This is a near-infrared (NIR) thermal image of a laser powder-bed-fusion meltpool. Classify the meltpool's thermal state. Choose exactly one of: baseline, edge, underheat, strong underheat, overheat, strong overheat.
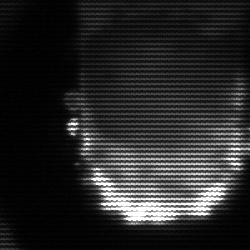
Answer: baseline